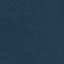
Land use / land cover class: Forest